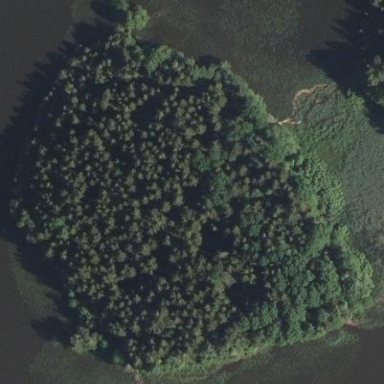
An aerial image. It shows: Islet covered with woodland.